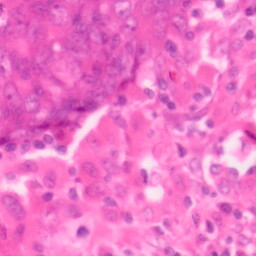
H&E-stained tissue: Colon